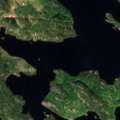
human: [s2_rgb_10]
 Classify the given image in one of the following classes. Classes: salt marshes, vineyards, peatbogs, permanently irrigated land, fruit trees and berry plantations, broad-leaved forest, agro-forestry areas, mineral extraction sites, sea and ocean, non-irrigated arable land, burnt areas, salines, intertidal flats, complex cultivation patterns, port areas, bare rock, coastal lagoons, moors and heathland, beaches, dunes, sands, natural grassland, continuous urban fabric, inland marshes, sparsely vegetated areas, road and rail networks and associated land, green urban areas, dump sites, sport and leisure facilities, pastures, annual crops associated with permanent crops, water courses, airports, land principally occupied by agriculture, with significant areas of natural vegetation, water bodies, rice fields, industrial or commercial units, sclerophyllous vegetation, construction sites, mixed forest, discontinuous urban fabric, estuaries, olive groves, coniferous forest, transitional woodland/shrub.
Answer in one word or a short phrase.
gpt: coniferous forest, mixed forest, transitional woodland/shrub, water bodies